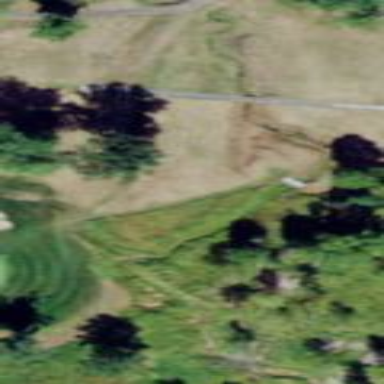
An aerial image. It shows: Water hazard on golf course. The hazard is natural water feature.